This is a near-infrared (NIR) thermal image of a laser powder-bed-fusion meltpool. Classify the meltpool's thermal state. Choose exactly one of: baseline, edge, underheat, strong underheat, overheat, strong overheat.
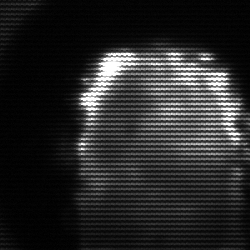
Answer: baseline